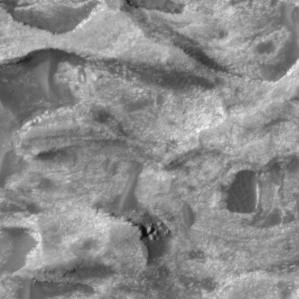
Label: non_frost